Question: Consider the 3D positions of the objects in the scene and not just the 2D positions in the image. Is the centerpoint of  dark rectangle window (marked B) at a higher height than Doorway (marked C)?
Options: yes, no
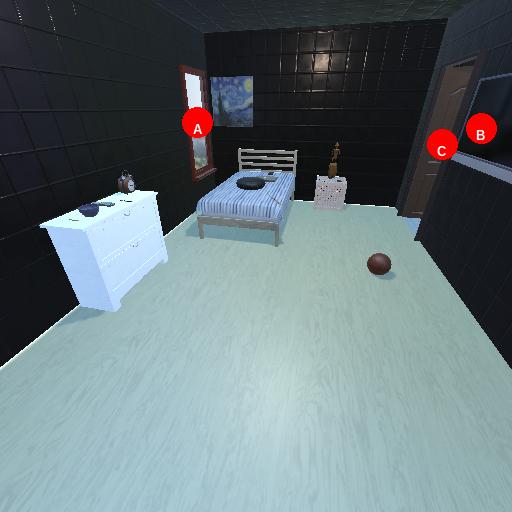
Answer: yes